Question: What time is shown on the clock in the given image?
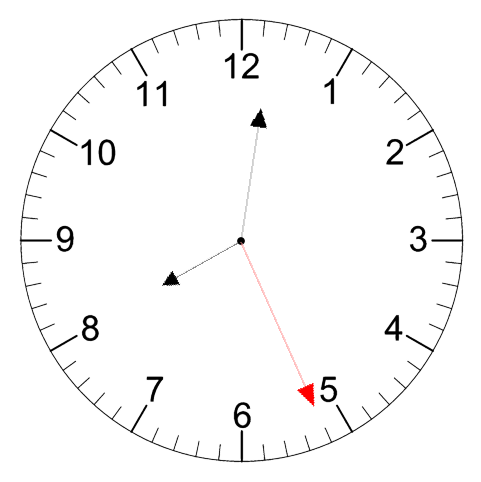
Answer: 08:01:26